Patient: sex M, age 55
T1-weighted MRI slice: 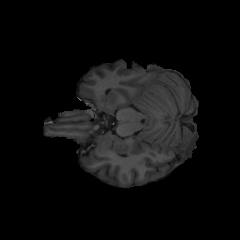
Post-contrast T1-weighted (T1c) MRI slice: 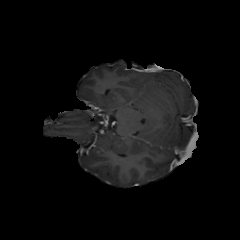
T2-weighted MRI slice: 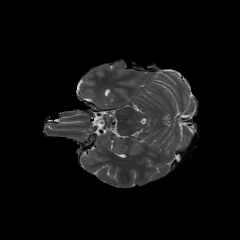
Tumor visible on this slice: no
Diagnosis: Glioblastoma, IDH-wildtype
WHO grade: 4